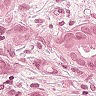
Metastatic tissue present: yes